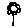
Label: flower